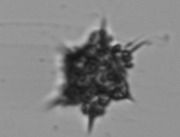
Label: Dictyocha